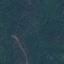
Land use / land cover class: Forest